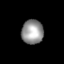
Tissue: lung
Cell type: Epithelial cells
Senescence score: 0.2048
Nuclear area (px): 519
Mean DAPI intensity: 149.146